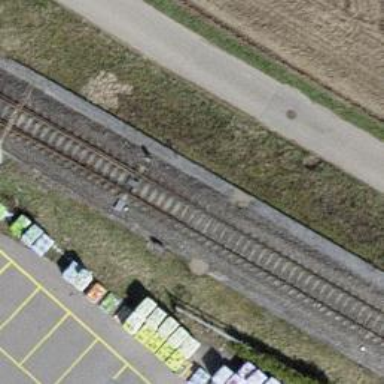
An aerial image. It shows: Single railway track with electrified contact line.